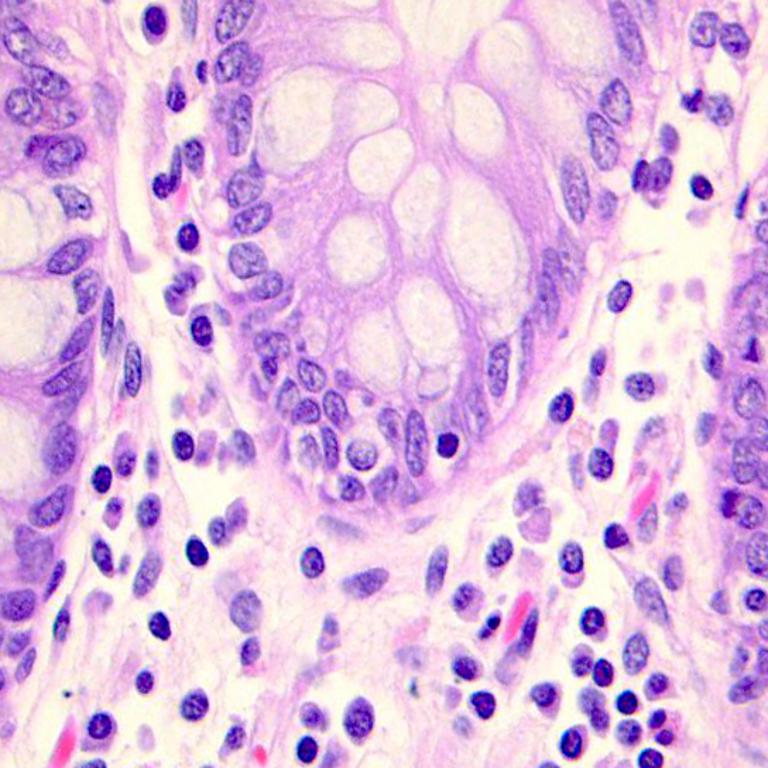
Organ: colon
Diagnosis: benign